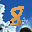
Label: 8